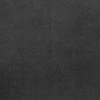
Atmospheric dust classification: dusty